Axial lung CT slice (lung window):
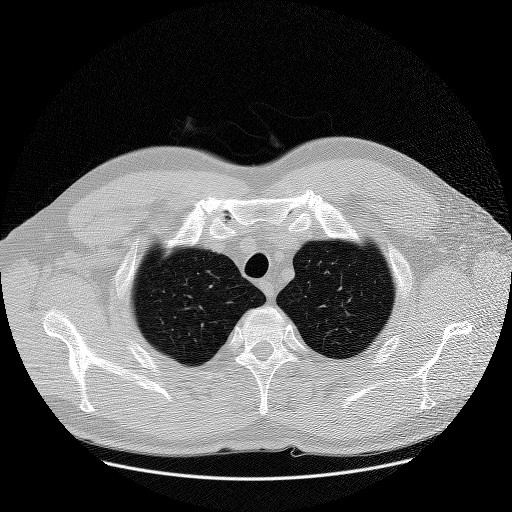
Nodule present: no